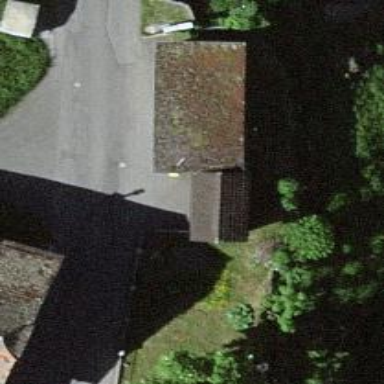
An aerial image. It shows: Post box.